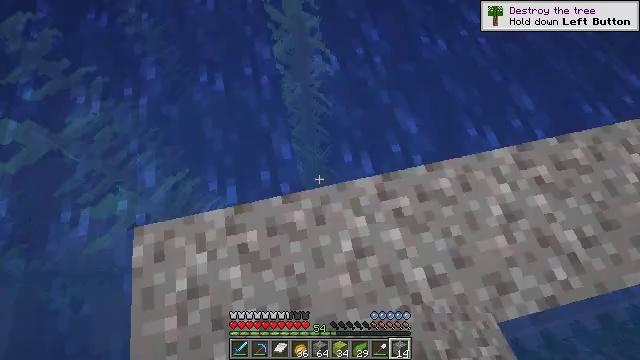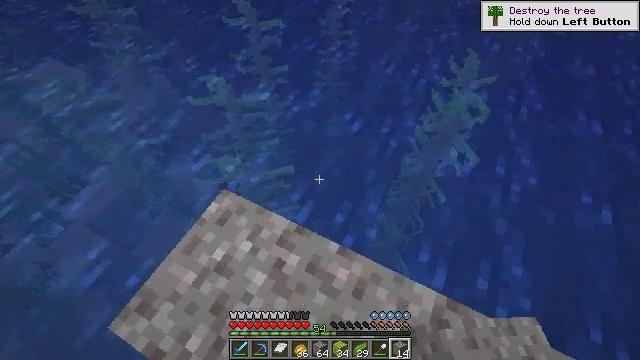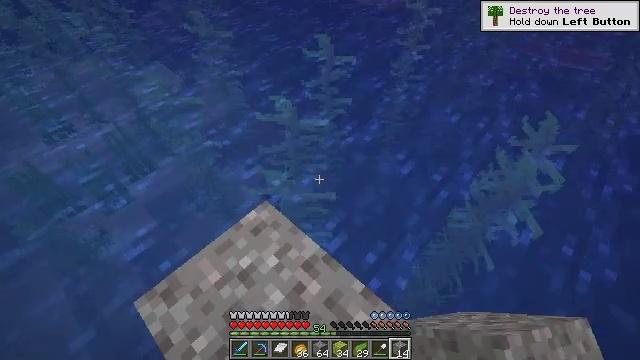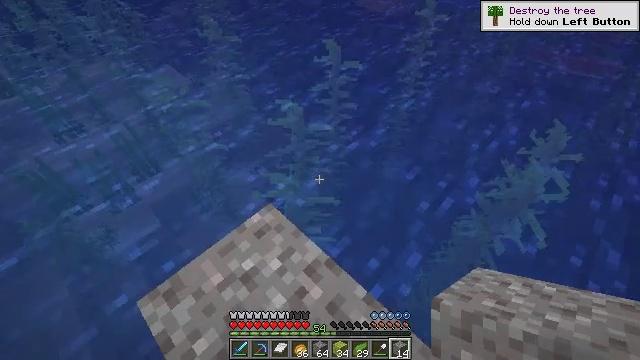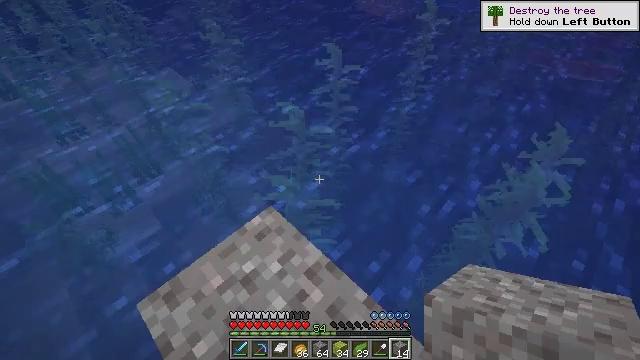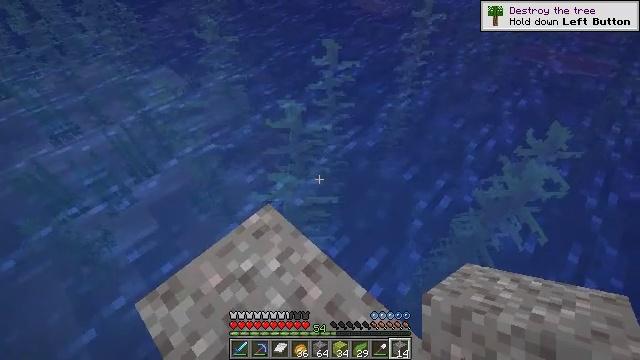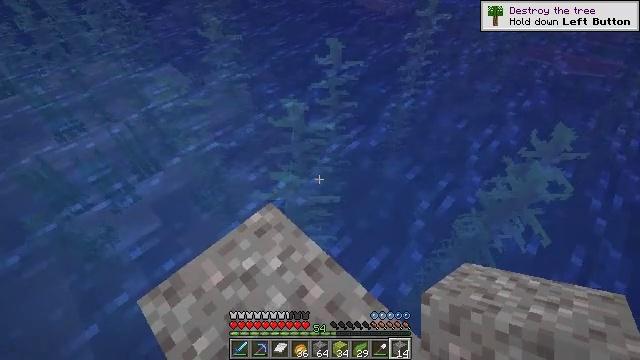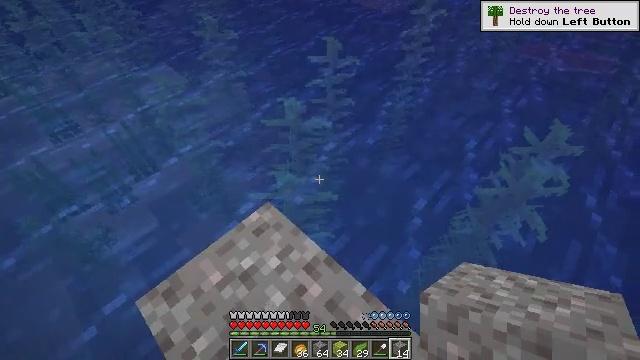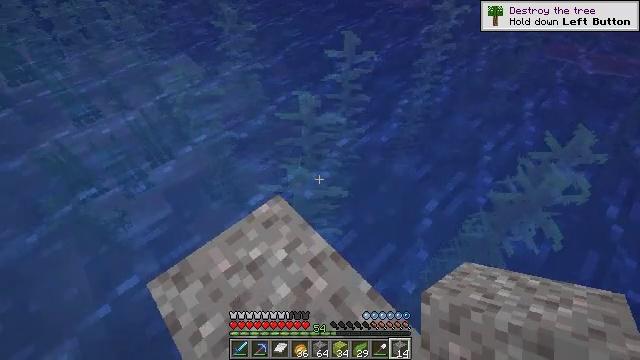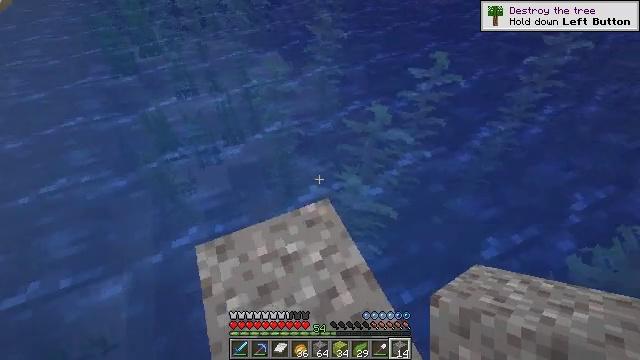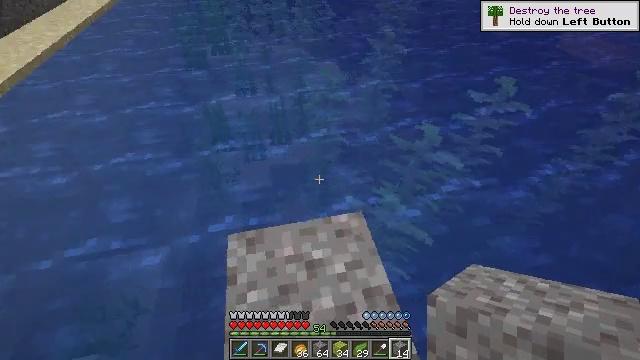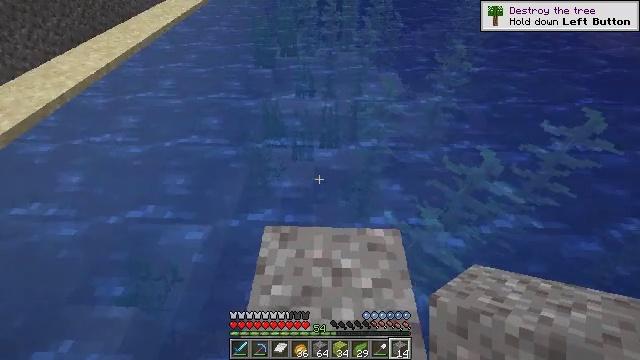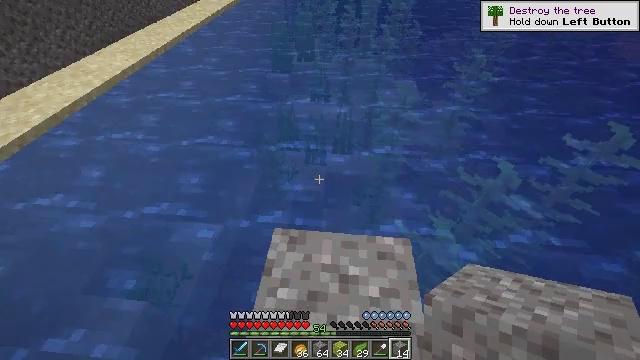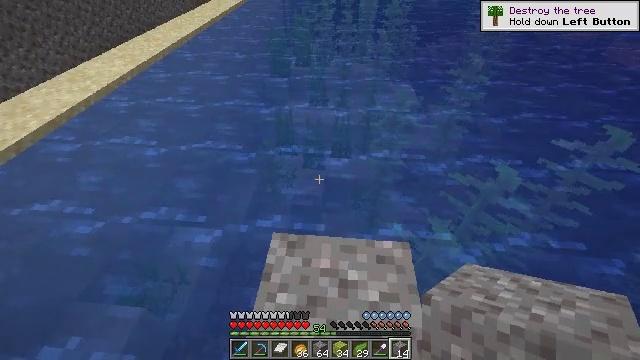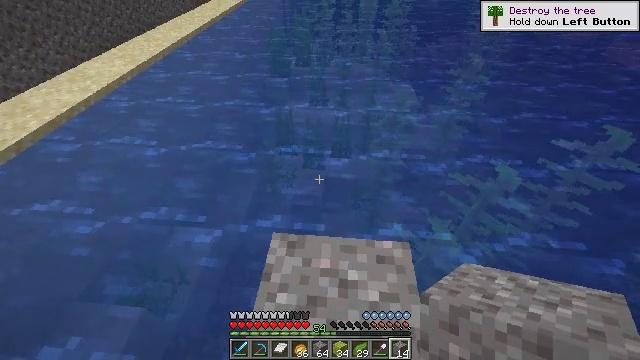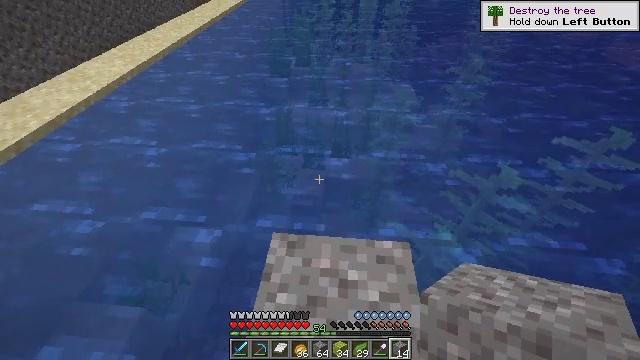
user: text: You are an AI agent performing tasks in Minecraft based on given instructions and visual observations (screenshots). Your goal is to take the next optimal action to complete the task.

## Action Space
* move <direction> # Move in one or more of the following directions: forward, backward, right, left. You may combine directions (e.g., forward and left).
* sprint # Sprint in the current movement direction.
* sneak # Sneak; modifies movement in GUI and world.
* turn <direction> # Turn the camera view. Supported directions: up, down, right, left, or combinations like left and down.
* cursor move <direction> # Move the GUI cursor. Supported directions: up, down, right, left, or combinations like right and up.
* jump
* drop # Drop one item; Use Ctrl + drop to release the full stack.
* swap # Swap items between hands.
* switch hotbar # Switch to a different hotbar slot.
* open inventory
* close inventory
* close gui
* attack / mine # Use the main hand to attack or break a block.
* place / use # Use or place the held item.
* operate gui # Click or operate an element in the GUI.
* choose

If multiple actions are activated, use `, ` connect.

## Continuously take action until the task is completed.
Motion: motion action
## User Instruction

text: Gather tall seagrass in the ocean.
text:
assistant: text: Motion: turn left and up
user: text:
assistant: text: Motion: turn left and up
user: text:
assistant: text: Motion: turn left
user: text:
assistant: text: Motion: no_op
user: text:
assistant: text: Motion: no_op
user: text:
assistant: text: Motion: no_op
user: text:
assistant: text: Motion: no_op
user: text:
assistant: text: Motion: turn left and down
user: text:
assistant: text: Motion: turn left and up
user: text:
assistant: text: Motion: turn left and up
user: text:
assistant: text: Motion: turn left and up
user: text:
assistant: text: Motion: turn left and up
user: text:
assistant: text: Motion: no_op
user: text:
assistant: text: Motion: no_op
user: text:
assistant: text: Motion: no_op
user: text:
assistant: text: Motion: no_op
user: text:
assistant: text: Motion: no_op
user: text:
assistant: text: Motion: no_op
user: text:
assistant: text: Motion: no_op
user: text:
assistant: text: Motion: no_op
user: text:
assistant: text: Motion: turn right
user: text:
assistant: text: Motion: no_op
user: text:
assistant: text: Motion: move forward, turn left and down
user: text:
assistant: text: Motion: move forward, turn left and down
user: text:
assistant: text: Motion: move forward
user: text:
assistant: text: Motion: move forward
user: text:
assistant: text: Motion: move forward
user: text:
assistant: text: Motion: move forward, turn down
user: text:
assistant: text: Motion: move forward, turn down
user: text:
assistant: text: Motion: move forward, turn right and down